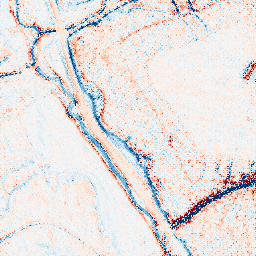
Category: edge_preserving
Decomposition family: bilateral
Decomposition parameters: d: 15
sigma_color: 100
sigma_space: 150
Upsampling method: regularized
Upsampling parameters: scale: 2
lambda_reg: 0.1
Upsampling scale: 2